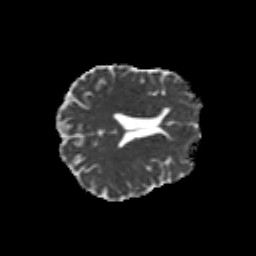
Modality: MD
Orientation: axial
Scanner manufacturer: siemens
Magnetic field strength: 3 T
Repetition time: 6.8 s
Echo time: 0.093 s